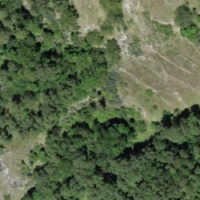
EUNIS habitat code: 44
Species observed at this site:
Dryas octopetala